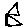
Label: house